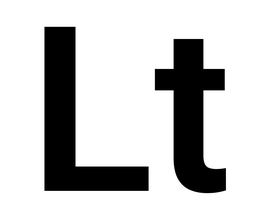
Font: Roboto_SemiBold